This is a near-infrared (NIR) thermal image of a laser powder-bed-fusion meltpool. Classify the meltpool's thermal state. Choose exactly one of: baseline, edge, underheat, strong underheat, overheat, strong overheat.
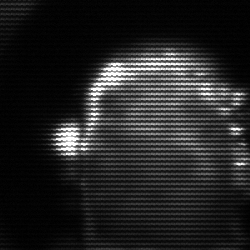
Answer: baseline